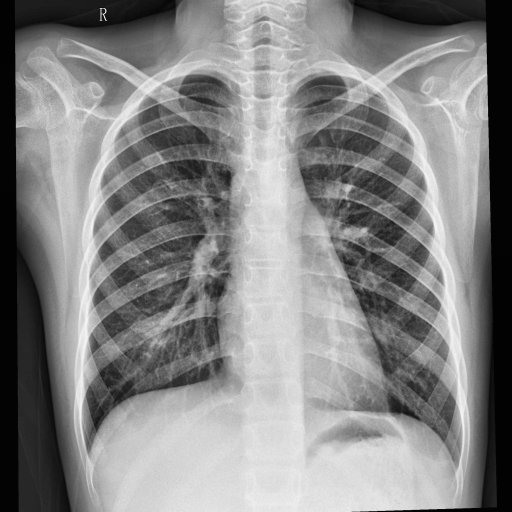
Finding: NORMAL